Field crop: maize
Growth stage: 2
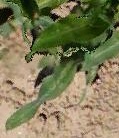
Species: maize